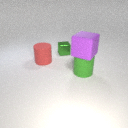
large red rubber cylinder to the left of small green metal cube